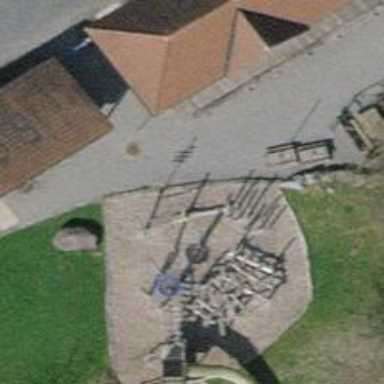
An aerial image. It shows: Playground area for leisure land.